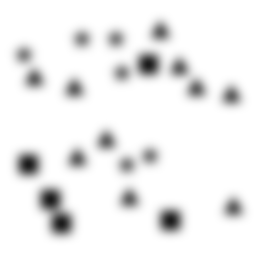
Squares: 5
Triangles: 10
Stars: 6
Total shapes: 21